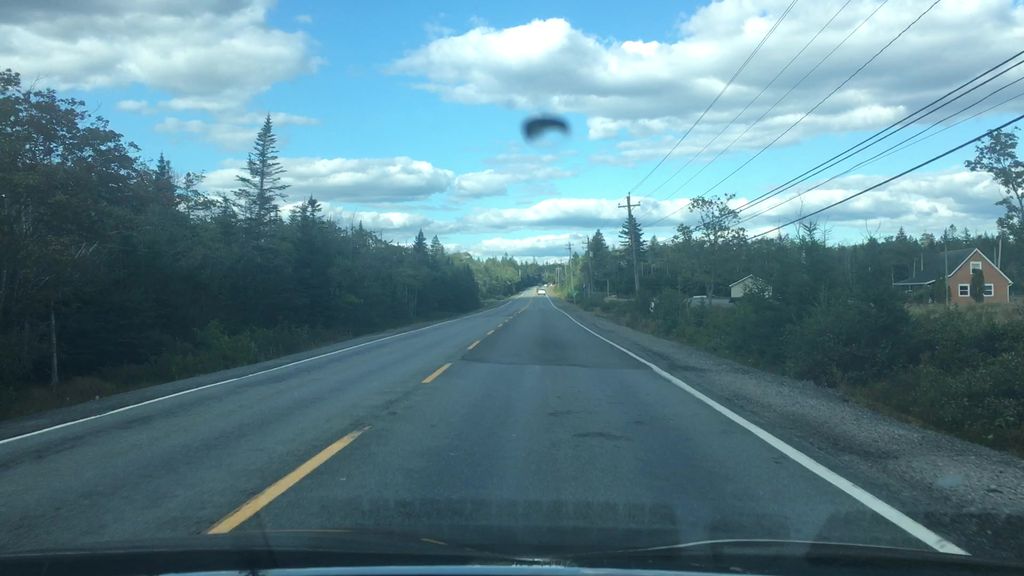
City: halifax